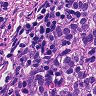
Metastatic tissue present: yes